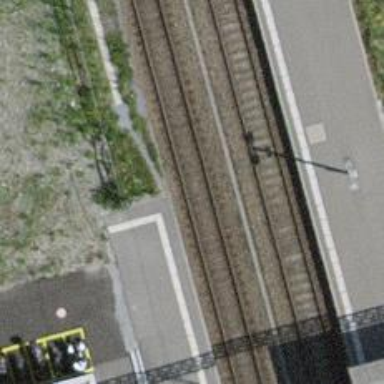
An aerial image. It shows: Platform edge for public transport at railway station.